五年级 · 立体几何学
计算下面图形的体积, 单位 ( $\mathrm{cm}$ )。

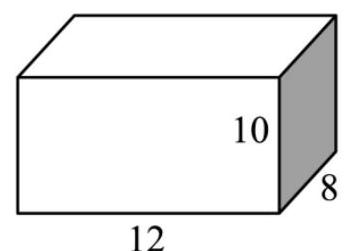
答案: 解960 立方厘米

【分析】此题是求长方体的体积, 根据长方体的体积 $=$ 长 $\times$ 宽 $\times$ 高, 把数据代入公式计算即可解答。

【详解】 $12 \times 8 \times 10$

$=96 \times 10$

$=960$ （立方厘米）